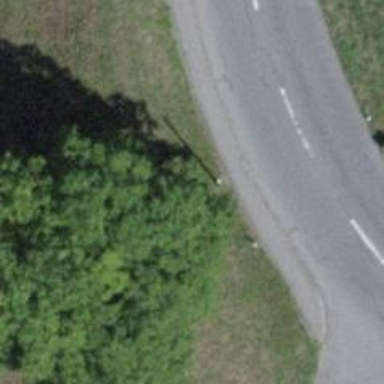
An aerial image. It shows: Utility pole in the area.